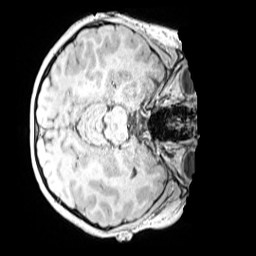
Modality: MP2RAGE
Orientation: axial
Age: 9
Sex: male
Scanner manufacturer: siemens
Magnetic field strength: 3 T
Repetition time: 4 s
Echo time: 0.00299 s